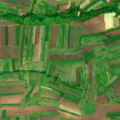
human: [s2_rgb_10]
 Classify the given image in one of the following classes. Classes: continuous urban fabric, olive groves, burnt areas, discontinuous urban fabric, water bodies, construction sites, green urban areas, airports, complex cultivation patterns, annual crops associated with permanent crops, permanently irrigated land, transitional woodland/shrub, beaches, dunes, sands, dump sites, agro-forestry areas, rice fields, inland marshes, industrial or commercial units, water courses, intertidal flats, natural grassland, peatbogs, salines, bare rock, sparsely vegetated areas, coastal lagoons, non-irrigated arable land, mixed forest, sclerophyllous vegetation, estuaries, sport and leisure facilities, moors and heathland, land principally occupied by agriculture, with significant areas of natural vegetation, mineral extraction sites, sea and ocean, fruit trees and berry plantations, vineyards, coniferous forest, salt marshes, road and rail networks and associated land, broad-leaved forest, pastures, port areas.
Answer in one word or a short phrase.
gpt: non-irrigated arable land, transitional woodland/shrub